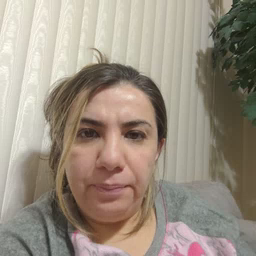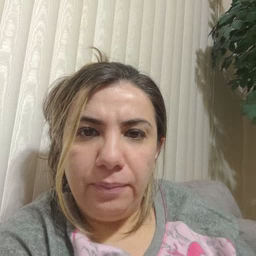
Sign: same